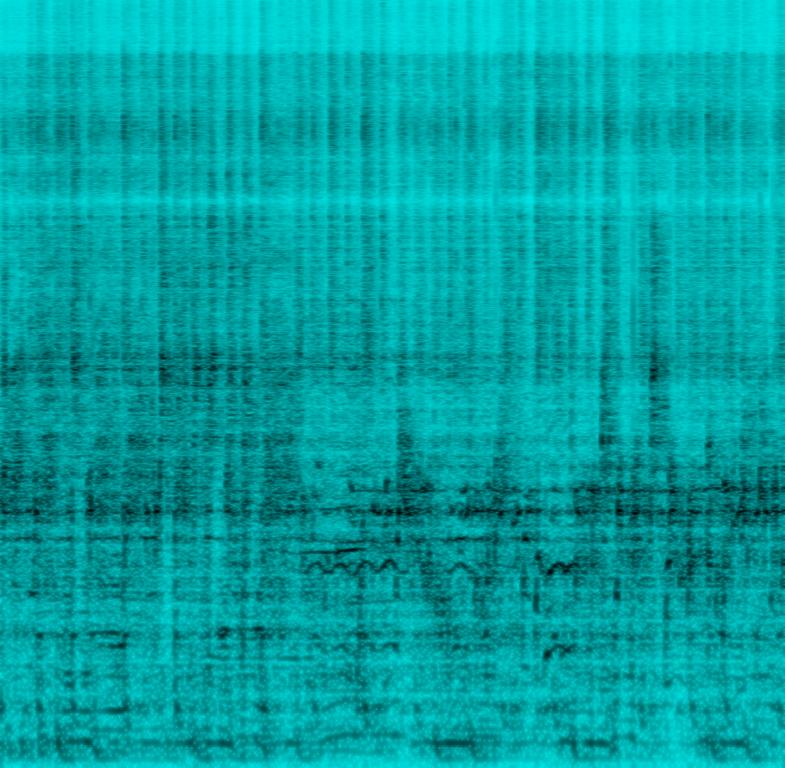
This song is an electronic instrumental. It is medium tempo with a recurring vocal riff, steady drumming, table turner arrangement and distorted sounds like metal scratching. The audio is muffled, making it difficult to hear the finer elements of the song.The repetitive beats and rhythm give  it a trippy, psychedelic and trance vibe.